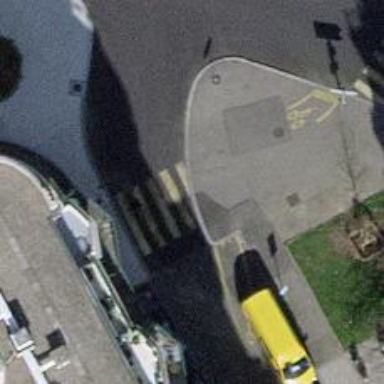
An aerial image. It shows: Kerb serving as barrier.